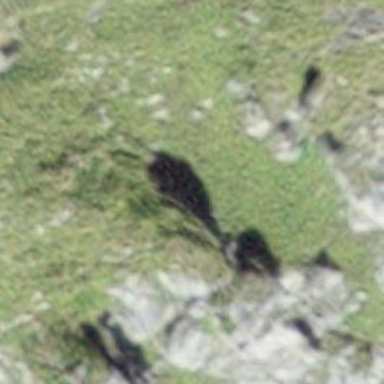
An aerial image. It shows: Cliff in nature.